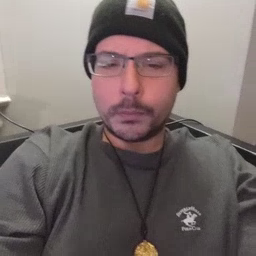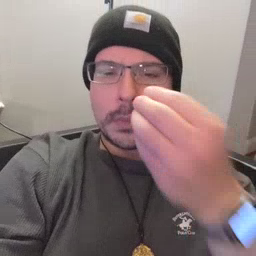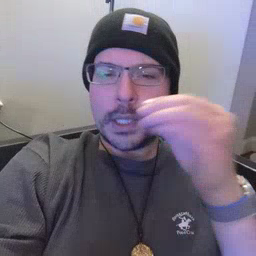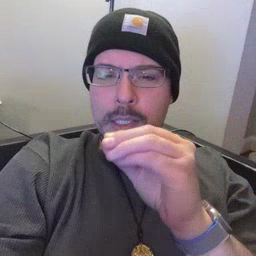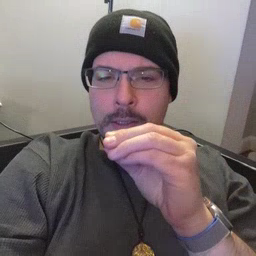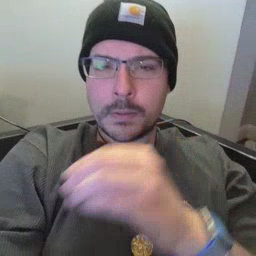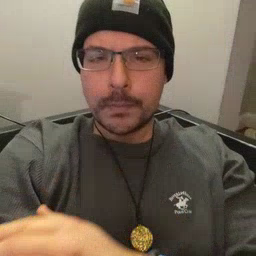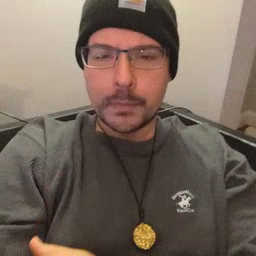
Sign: kiss